Field crop: maize
Growth stage: 1
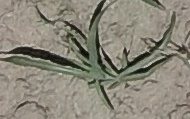
Species: sorghum